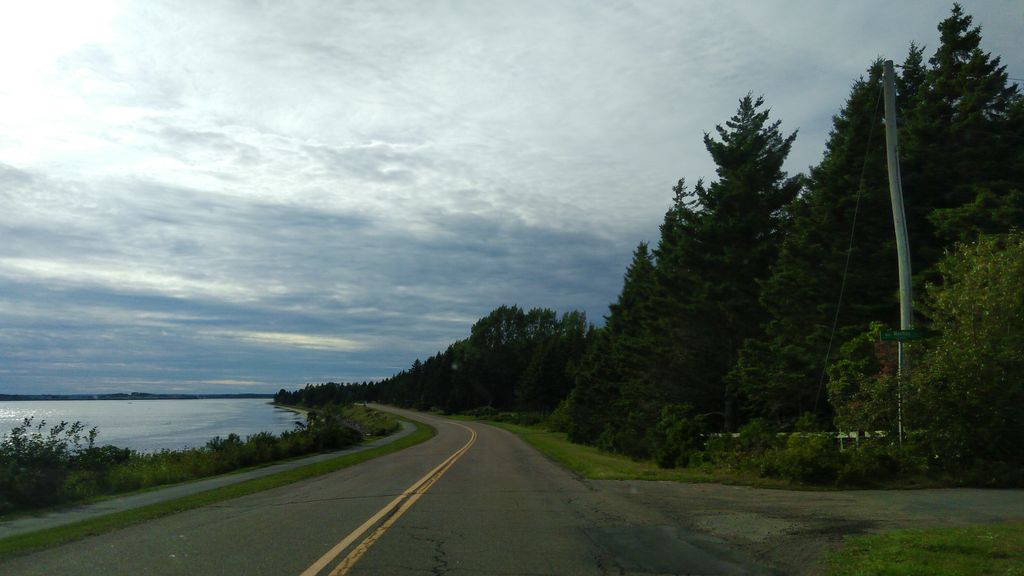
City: charlottetown